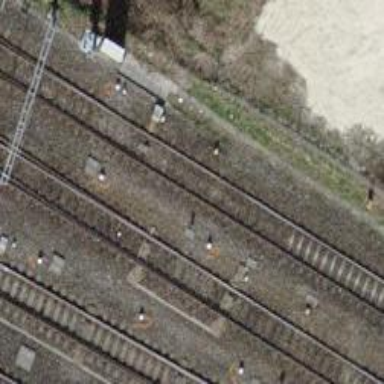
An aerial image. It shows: Single-track railway siding with electrified contact lines.